Interaction volume radius: 10 \u00c5
Interaction volume height: 10 \u00c5
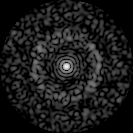
Disorder parameter: 0.7929